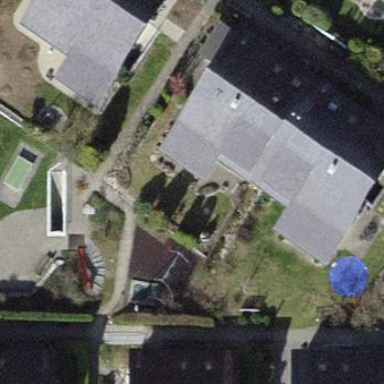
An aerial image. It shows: Semidetached house with gabled roof.